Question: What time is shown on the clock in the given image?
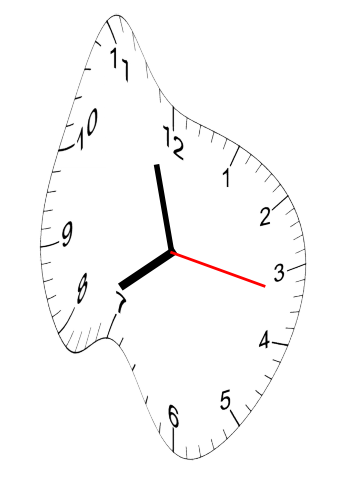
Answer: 07:57:17